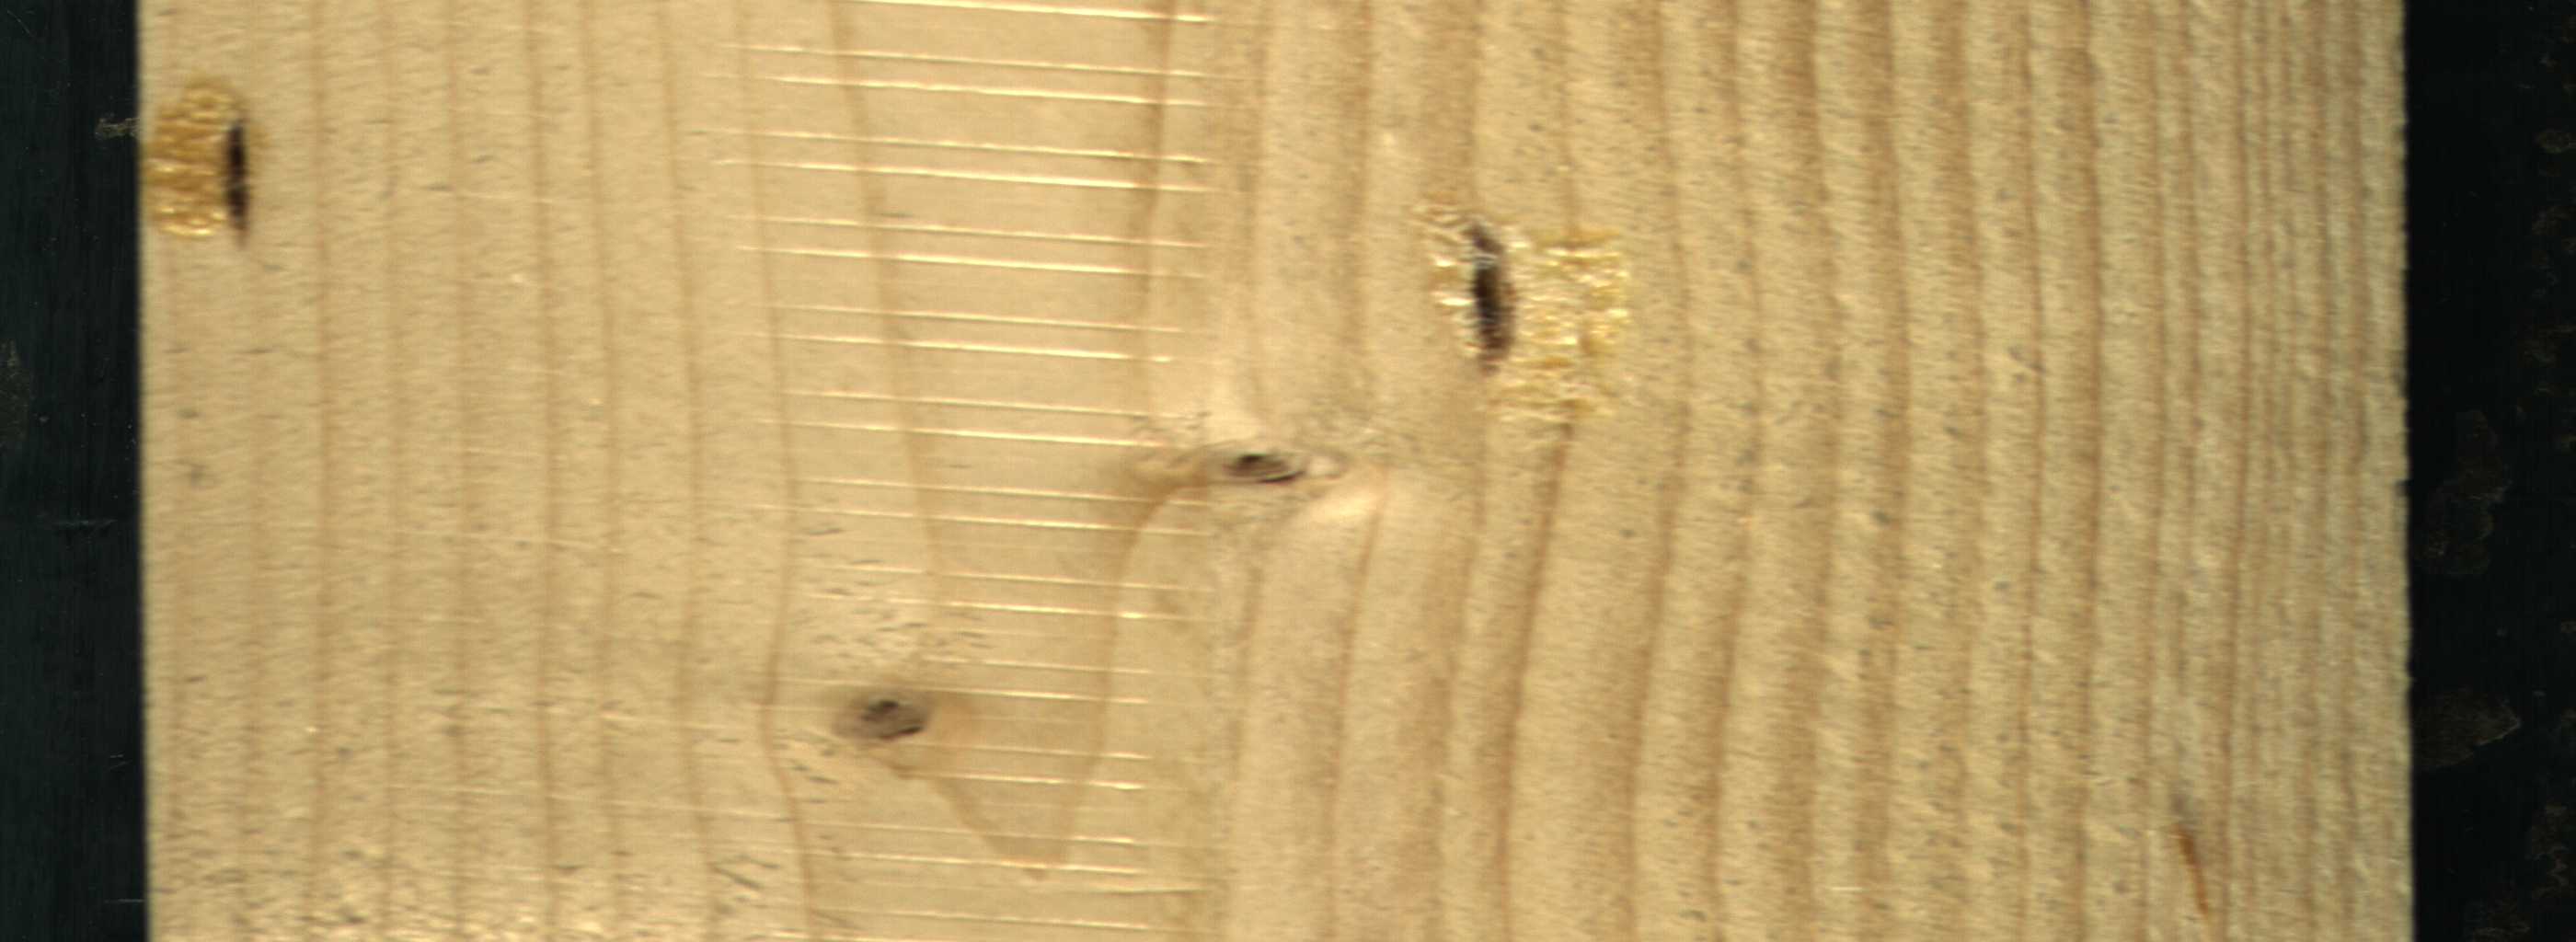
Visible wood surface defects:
resin
resin
resin
Live_Knot
Live_Knot